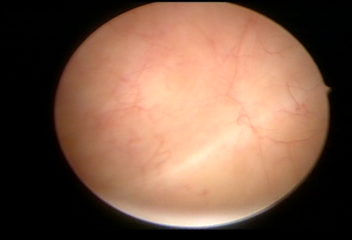
Modality: WLC
Class: Normal mucosa
Bladder cancer association: No